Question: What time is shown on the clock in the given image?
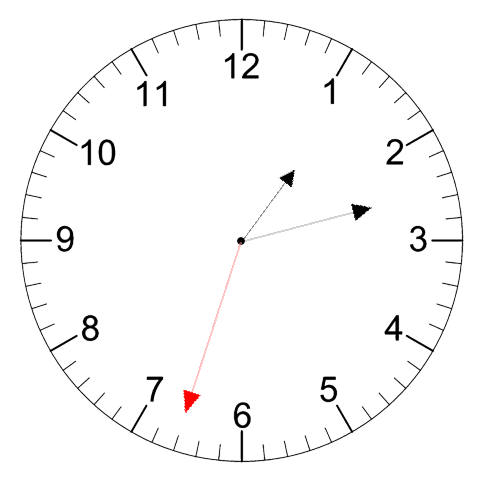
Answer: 01:12:33